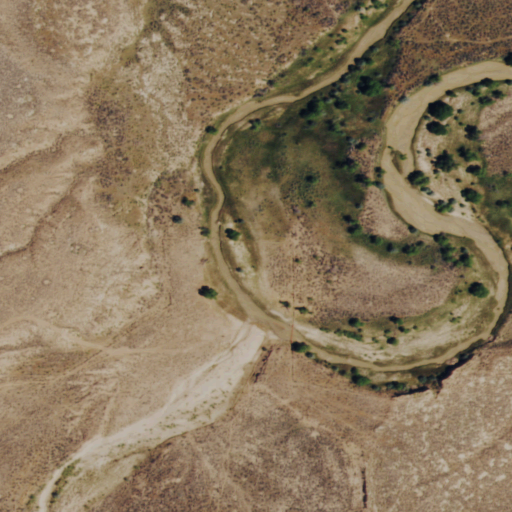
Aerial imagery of valley in Wyoming named Sand Gulch containing shrub, woody wetlands, and herbaceous wetlands